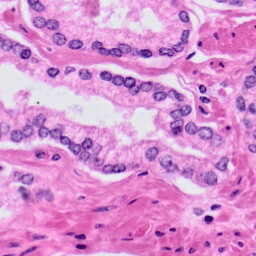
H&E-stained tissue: Prostate